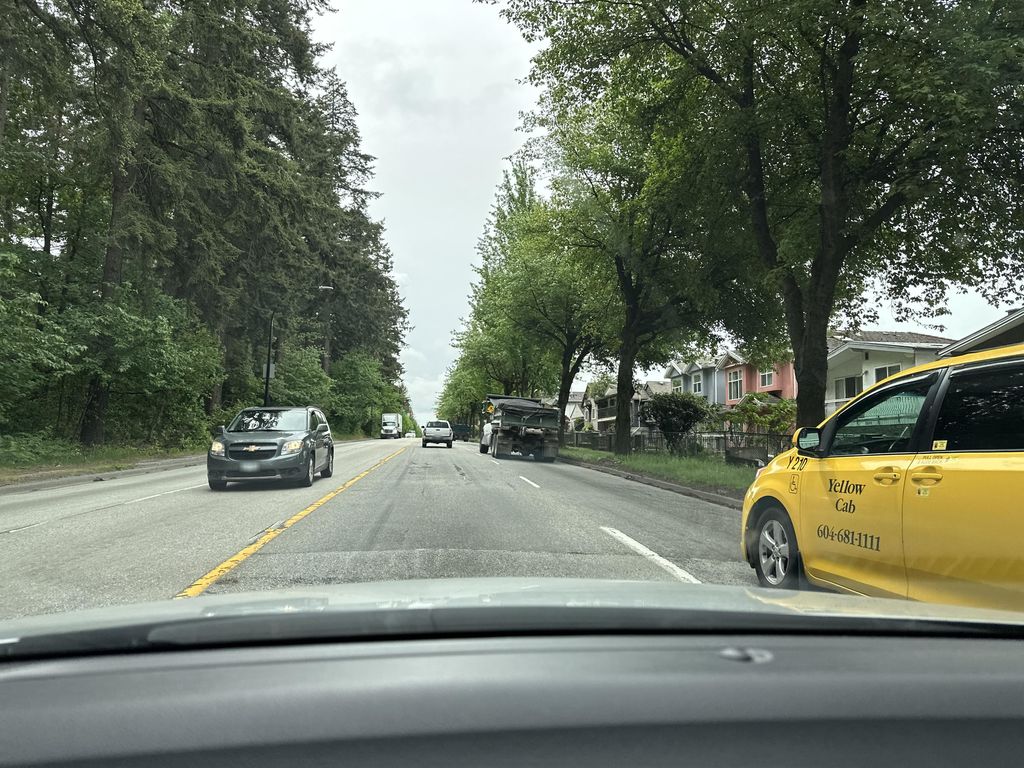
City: vancouver